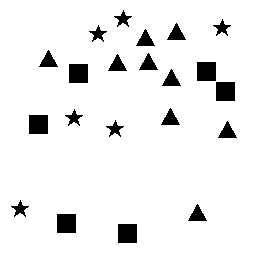
Squares: 6
Triangles: 9
Stars: 6
Total shapes: 21